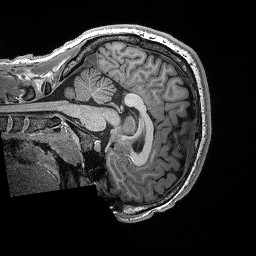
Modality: T1w
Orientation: sagittal
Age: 19
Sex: male